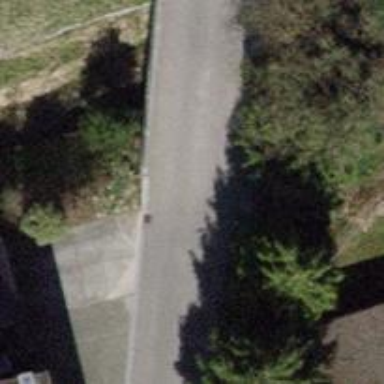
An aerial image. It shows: Residential road with asphalt surface that includes bridge.